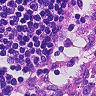
Metastatic tissue present: no